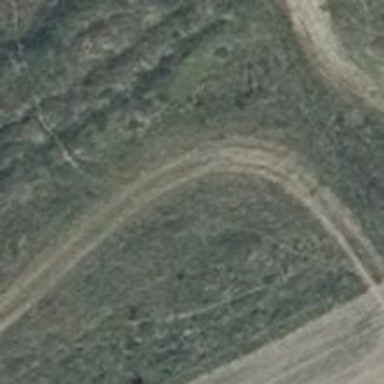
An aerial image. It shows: Dirt track road with grade 4 tracktype.